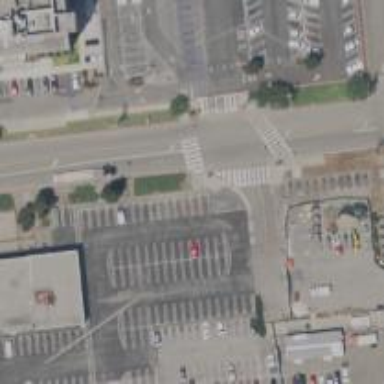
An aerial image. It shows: Parking space is available.